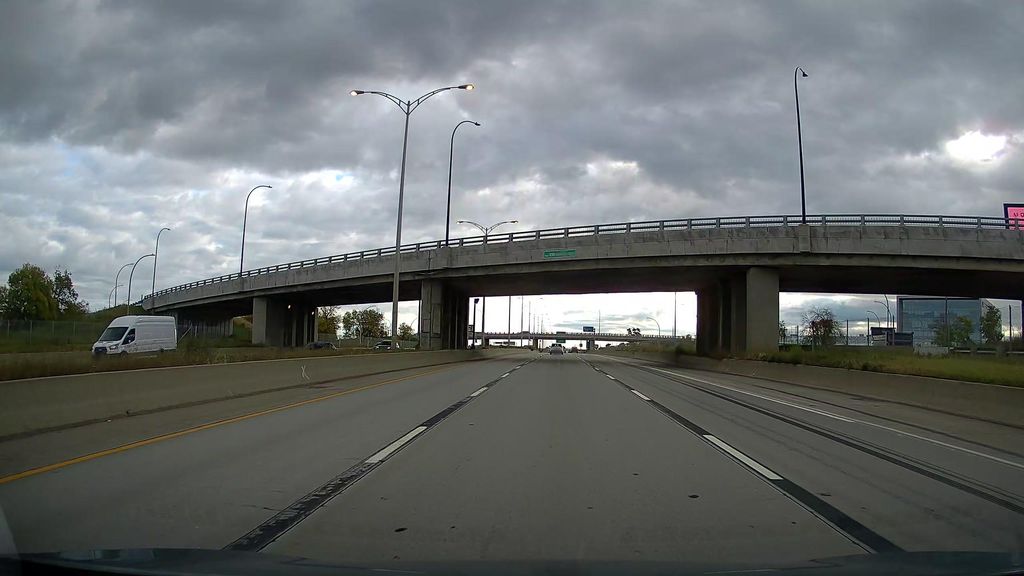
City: montreal